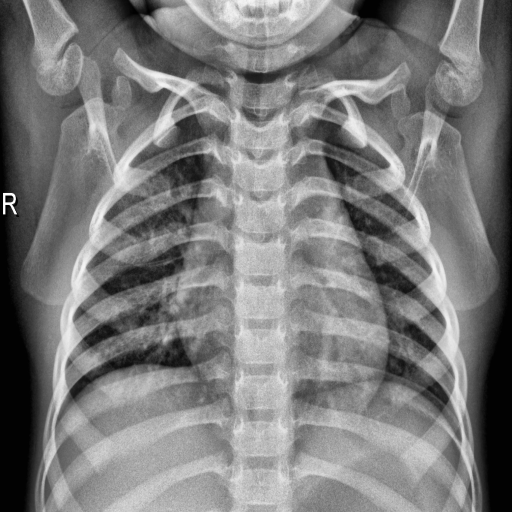
Finding: NORMAL